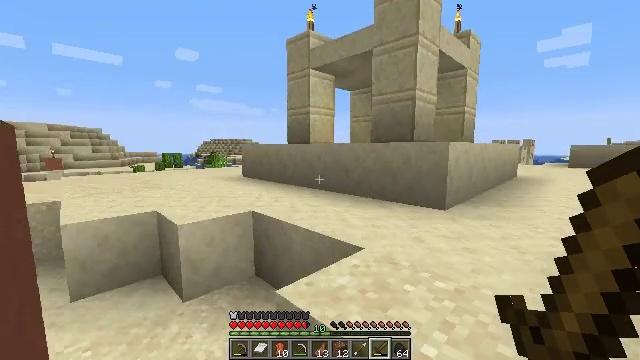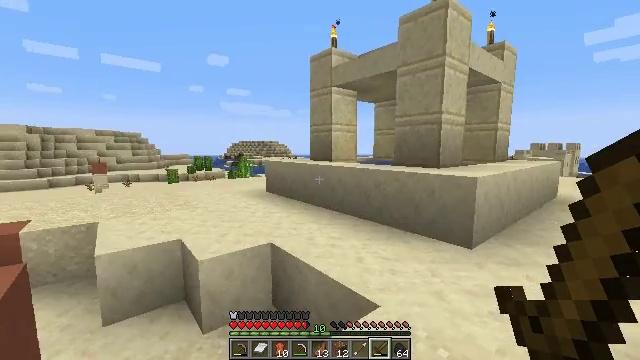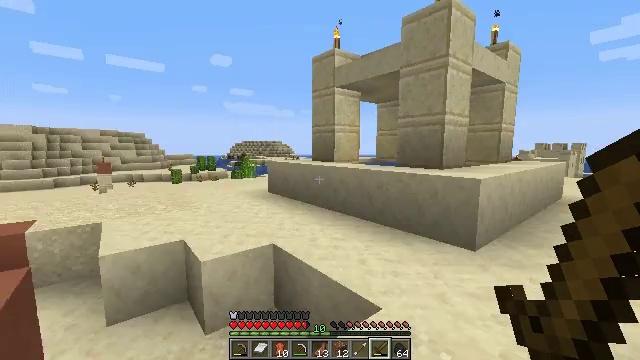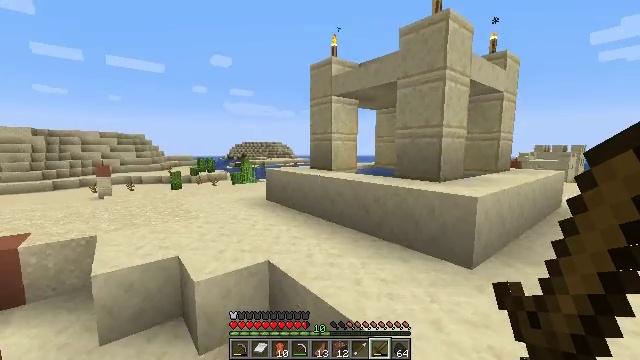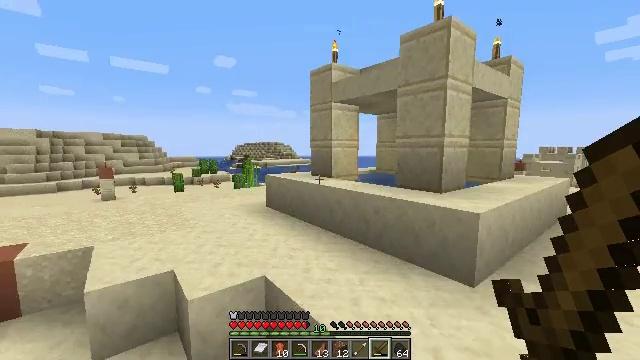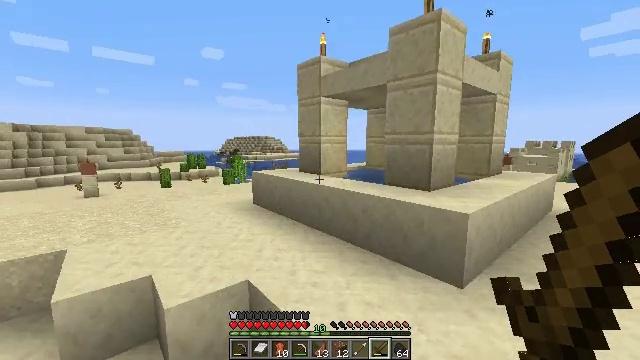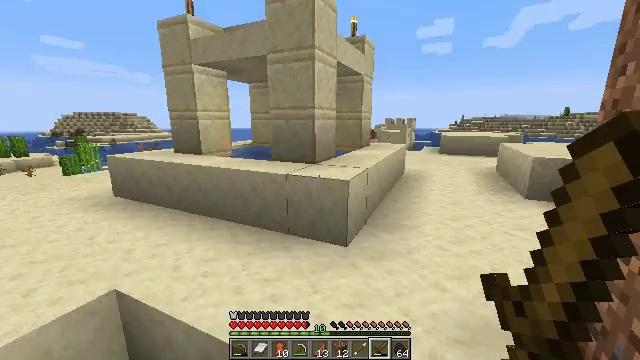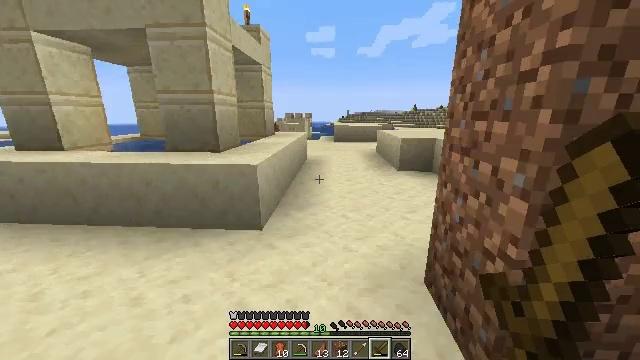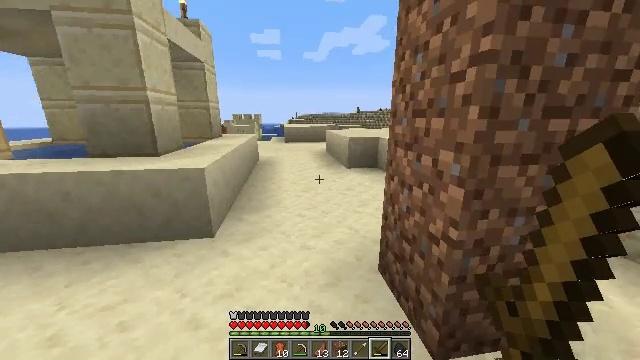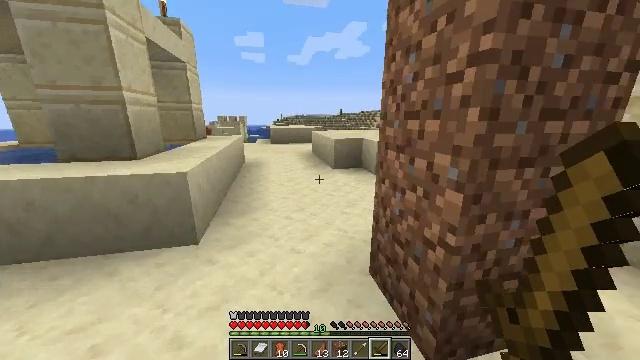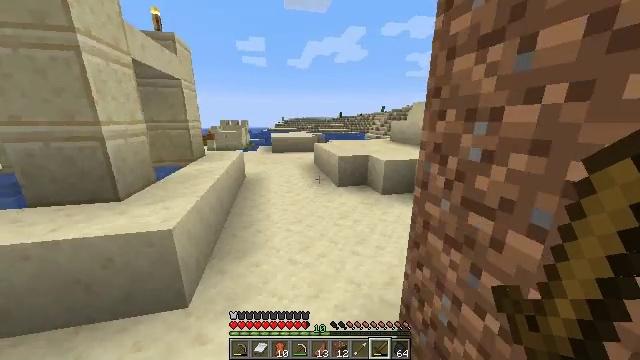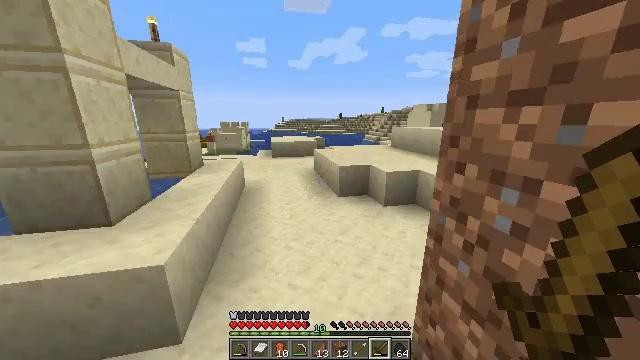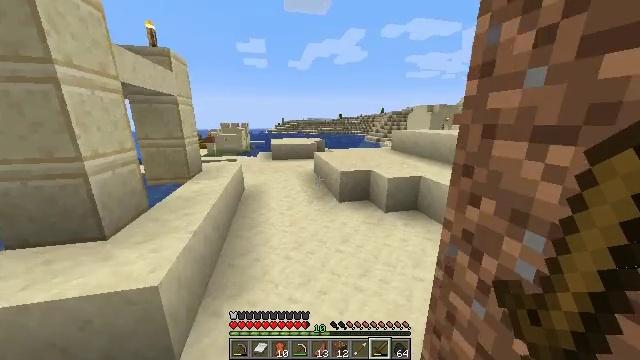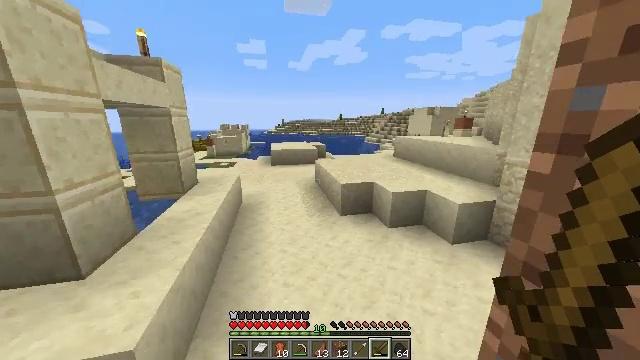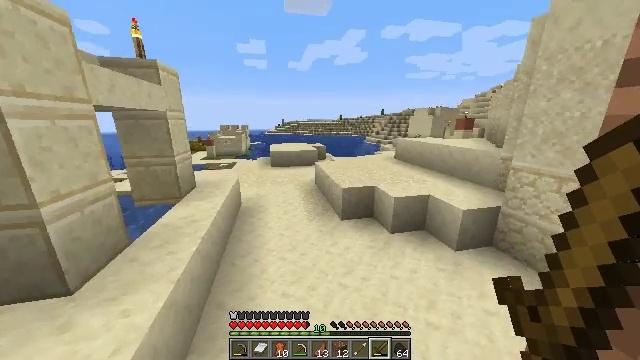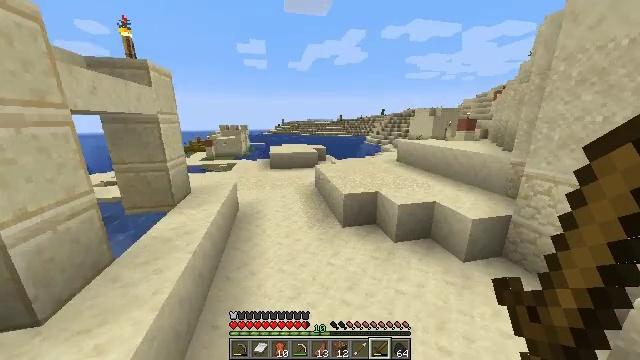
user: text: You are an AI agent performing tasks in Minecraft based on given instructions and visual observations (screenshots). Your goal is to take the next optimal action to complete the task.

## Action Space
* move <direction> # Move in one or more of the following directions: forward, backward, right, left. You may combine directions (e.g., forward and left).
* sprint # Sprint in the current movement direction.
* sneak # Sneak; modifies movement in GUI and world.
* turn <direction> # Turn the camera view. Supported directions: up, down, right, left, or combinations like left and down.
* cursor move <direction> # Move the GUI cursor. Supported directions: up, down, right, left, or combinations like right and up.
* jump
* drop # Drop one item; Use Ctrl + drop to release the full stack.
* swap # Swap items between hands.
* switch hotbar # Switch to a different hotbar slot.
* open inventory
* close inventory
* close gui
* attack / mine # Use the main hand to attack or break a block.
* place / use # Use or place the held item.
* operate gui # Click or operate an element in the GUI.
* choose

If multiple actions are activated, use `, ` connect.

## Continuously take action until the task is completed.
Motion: motion action
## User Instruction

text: Gather cactus by attacking it.
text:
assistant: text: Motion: move forward, turn left, jump
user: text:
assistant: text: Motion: move forward, jump
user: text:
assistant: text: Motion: move forward, jump
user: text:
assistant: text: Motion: move forward, jump
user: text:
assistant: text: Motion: move forward, turn right and down, jump
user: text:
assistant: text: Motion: move forward, sprint, turn right and down, jump
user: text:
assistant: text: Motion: move forward, sprint, turn right and down, jump
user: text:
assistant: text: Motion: move forward, sprint, turn right, jump
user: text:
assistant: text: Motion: move forward, sprint, turn right, jump
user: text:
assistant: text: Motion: move forward, sprint, jump
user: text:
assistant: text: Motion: move forward, jump
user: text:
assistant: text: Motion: move forward, jump
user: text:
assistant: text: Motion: move forward, jump
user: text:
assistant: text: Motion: move forward, jump
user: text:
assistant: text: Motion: move forward, jump
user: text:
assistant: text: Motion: move forward, jump
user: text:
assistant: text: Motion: move forward, jump
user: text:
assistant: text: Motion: move forward, jump
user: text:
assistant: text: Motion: move forward, jump
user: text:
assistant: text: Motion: move forward, turn right, jump
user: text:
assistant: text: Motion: move forward, sprint, turn right and down, jump
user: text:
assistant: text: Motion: move forward, sprint, turn right, jump
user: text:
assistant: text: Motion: move forward, sprint, turn right, jump
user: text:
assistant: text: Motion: move forward, sprint, jump
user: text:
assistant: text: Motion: move forward, jump
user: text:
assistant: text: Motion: move forward, jump
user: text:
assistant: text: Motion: move forward, jump
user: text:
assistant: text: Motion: move forward, jump
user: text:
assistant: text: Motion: move forward, jump
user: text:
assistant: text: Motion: move forward, turn right and up, jump